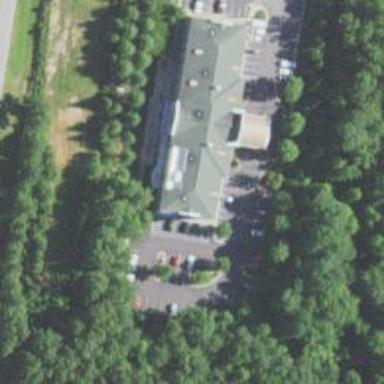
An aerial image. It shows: Hotel building.